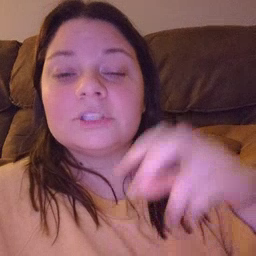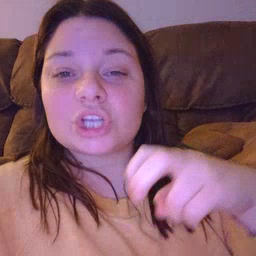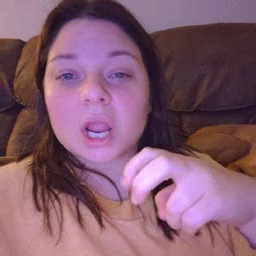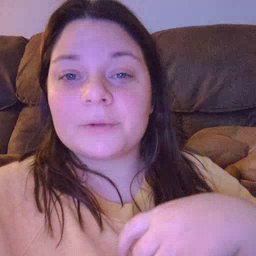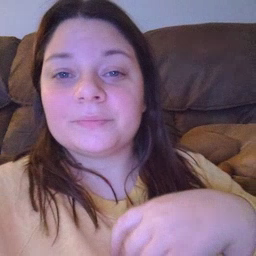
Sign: chair